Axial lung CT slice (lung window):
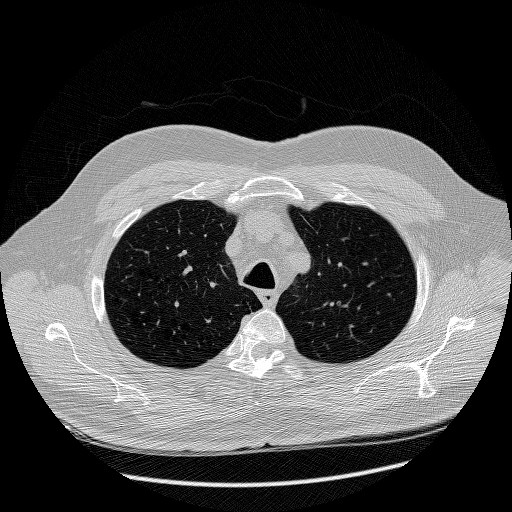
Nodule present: no